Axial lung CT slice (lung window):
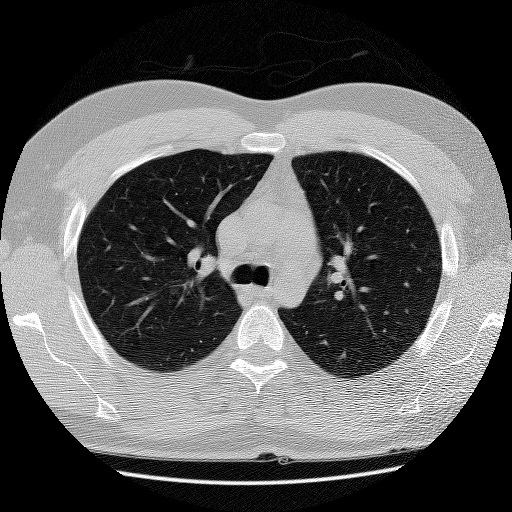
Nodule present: no